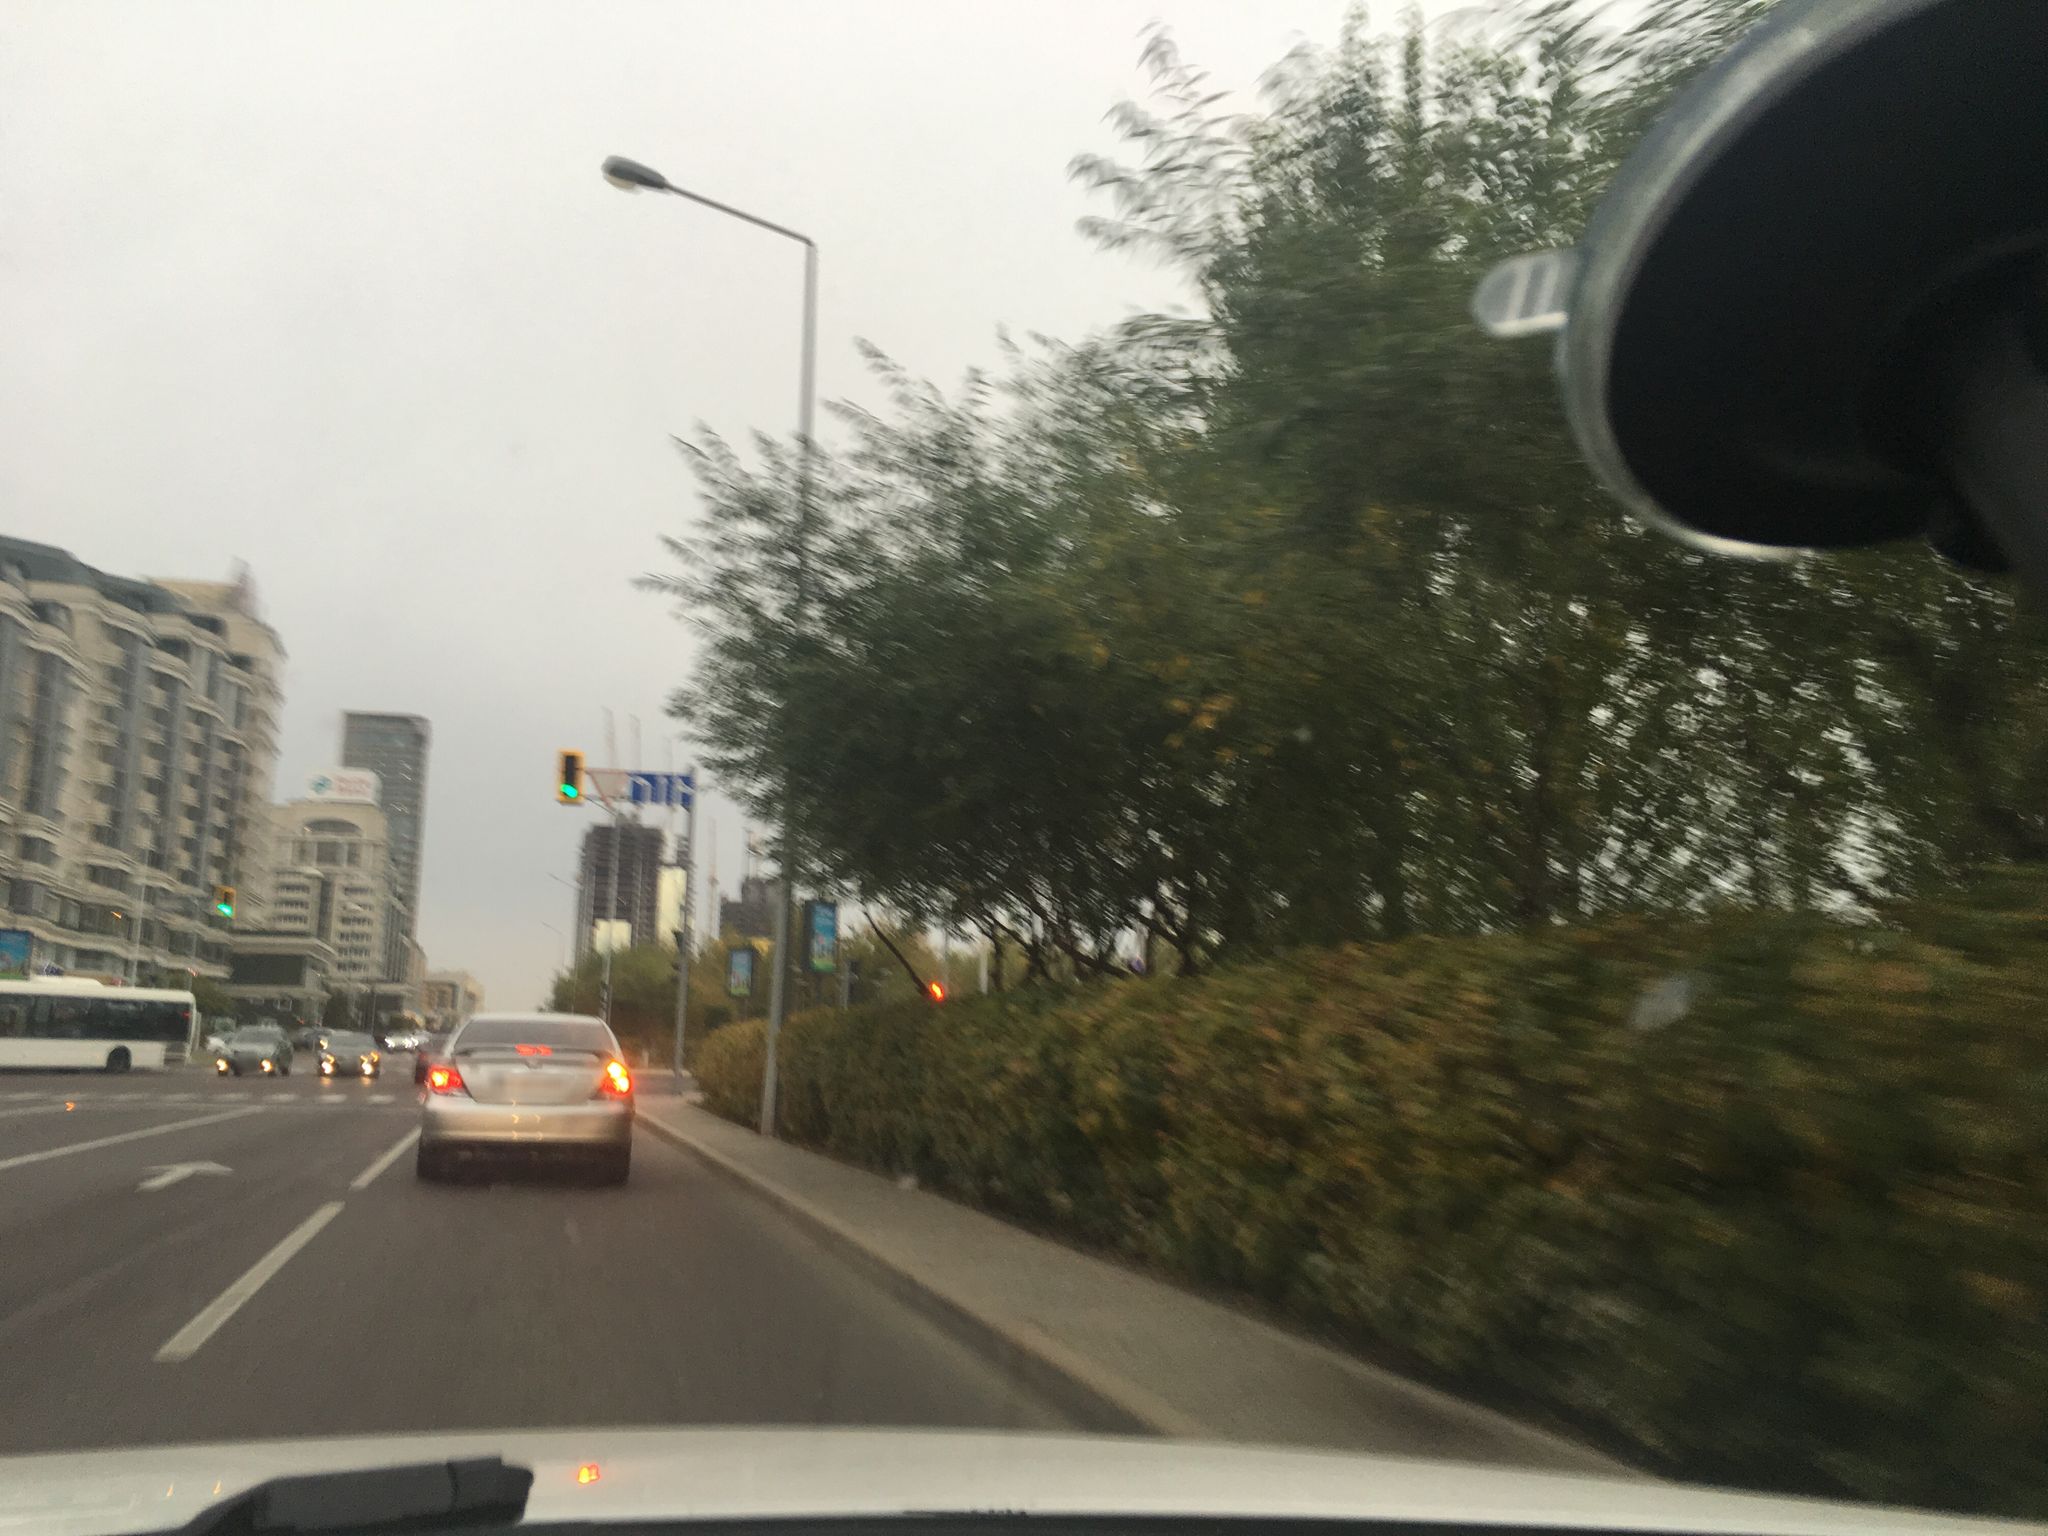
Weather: cloudy
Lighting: day
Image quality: slightly poor
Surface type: driving surface
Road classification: secondary
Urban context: urban centre
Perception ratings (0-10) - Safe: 2.33, Lively: 7.06, Beautiful: 7.26, Boring: 0.59, Depressing: 3.56, Wealthy: 7.69